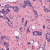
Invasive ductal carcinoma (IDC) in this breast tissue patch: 1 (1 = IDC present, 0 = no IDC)